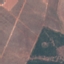
Label: PermanentCrop